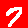
Digit: 7